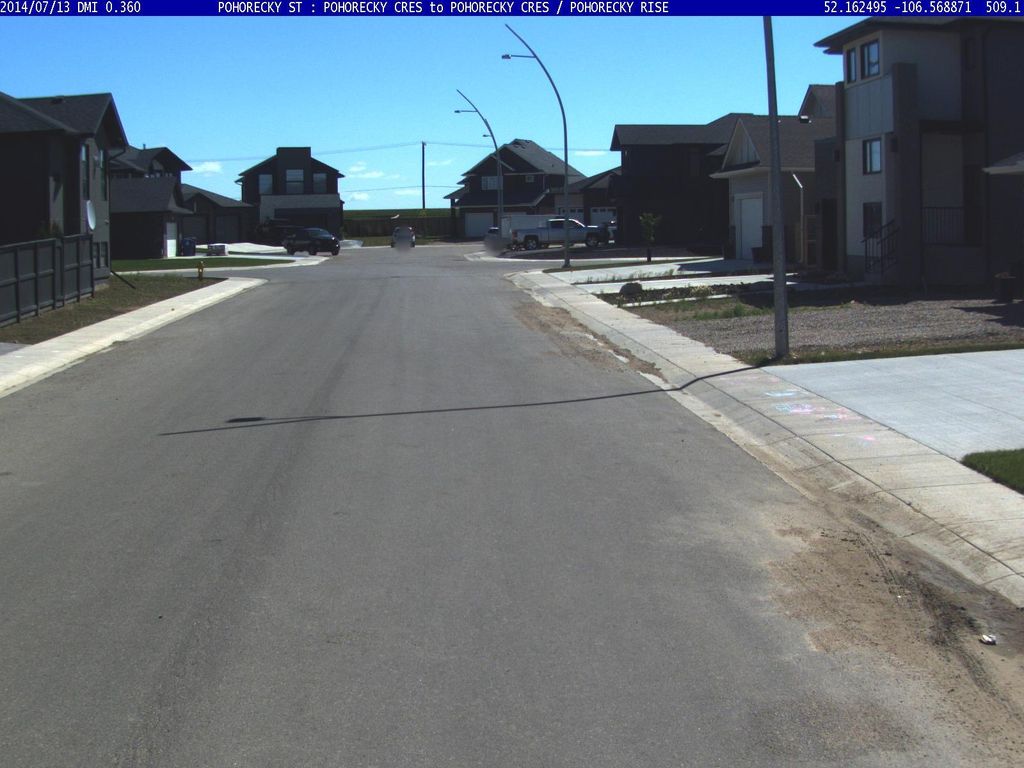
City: saskatoon